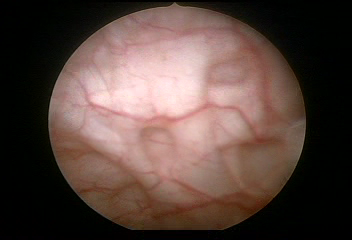
Modality: WLC
Class: Normal mucosa
Bladder cancer association: No